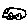
Label: car